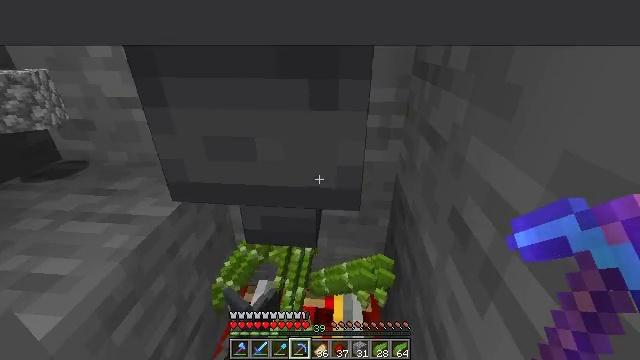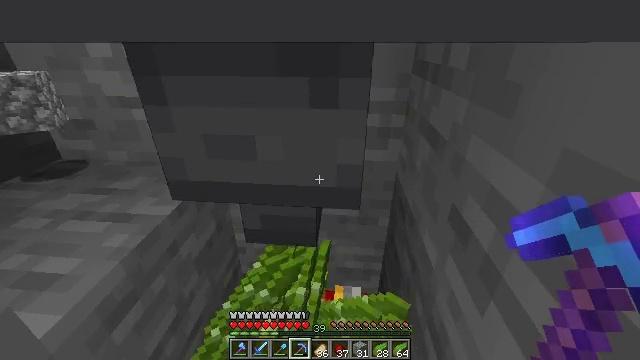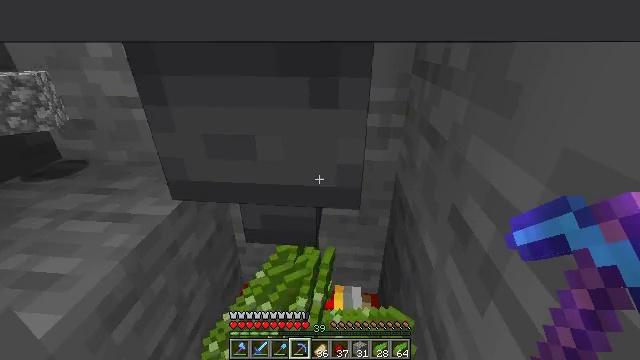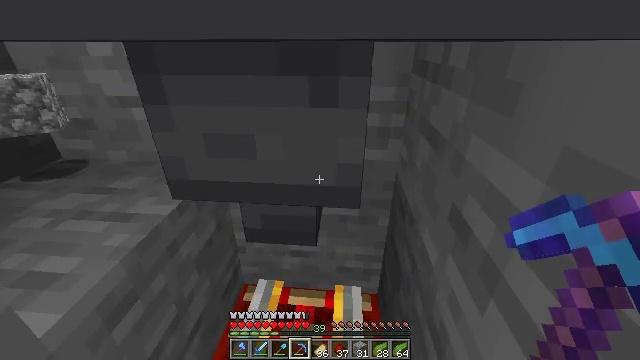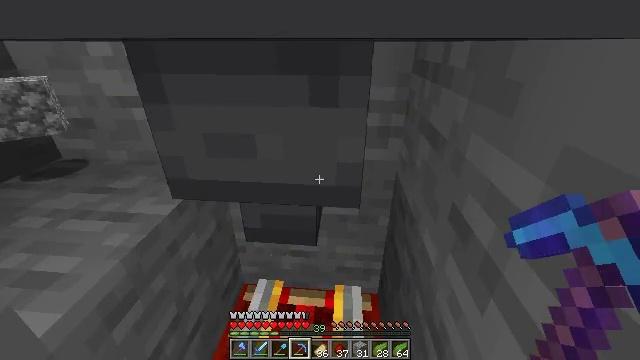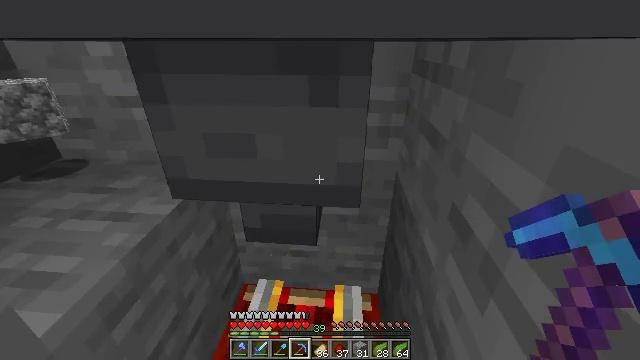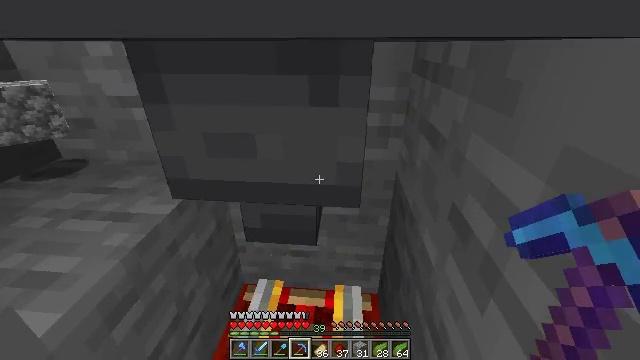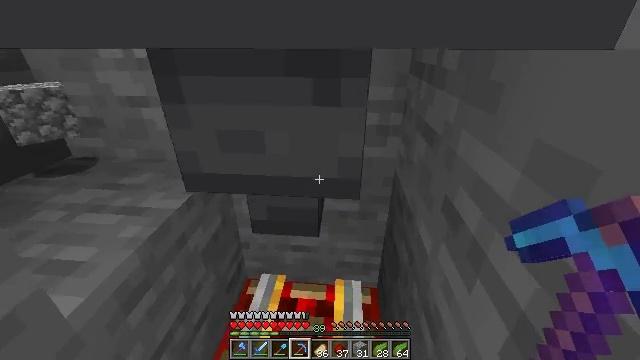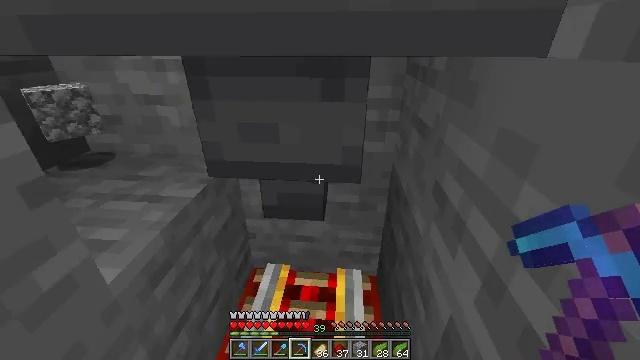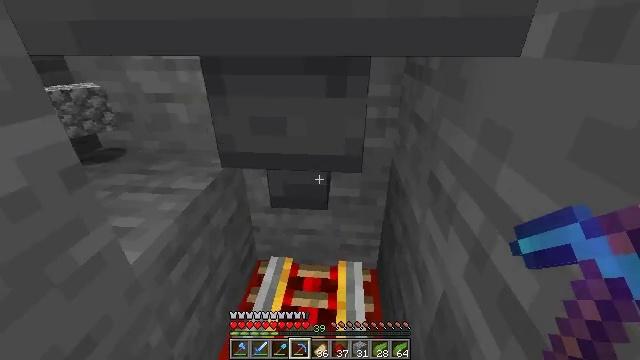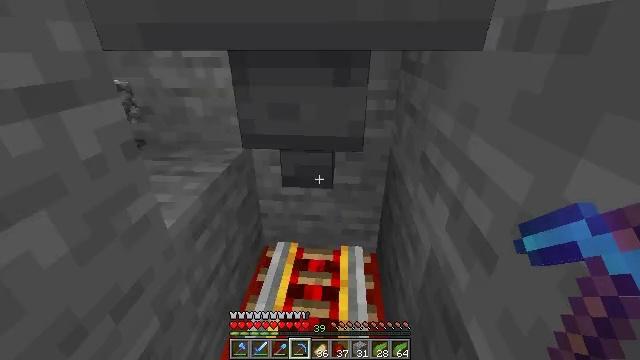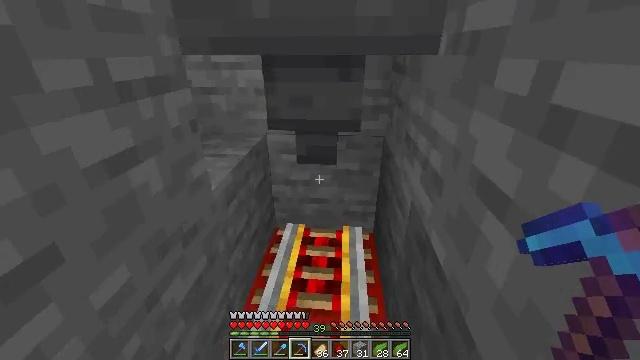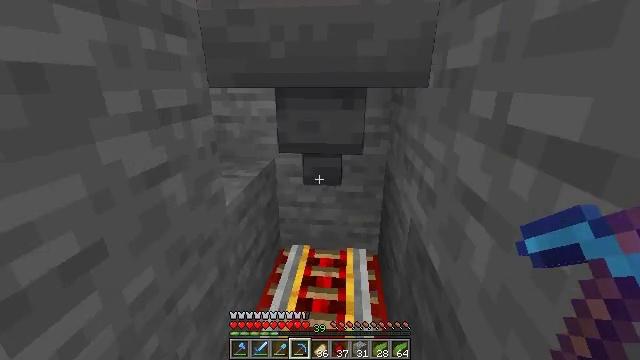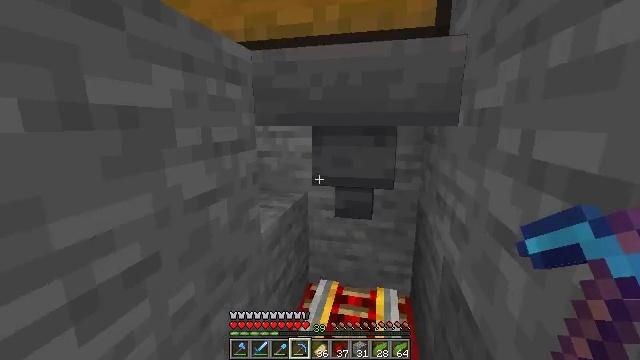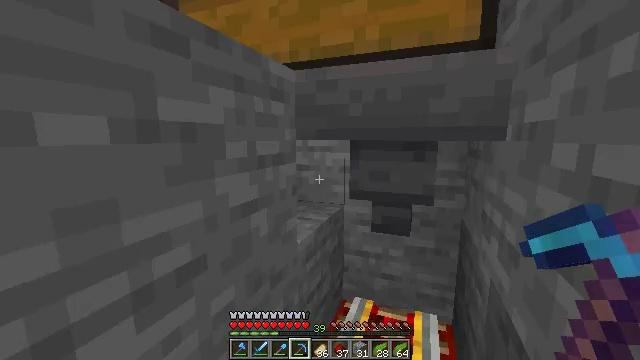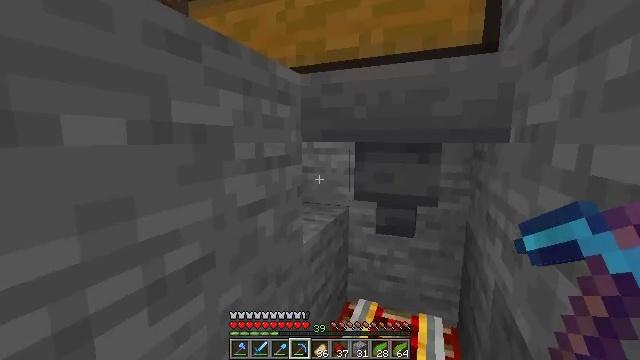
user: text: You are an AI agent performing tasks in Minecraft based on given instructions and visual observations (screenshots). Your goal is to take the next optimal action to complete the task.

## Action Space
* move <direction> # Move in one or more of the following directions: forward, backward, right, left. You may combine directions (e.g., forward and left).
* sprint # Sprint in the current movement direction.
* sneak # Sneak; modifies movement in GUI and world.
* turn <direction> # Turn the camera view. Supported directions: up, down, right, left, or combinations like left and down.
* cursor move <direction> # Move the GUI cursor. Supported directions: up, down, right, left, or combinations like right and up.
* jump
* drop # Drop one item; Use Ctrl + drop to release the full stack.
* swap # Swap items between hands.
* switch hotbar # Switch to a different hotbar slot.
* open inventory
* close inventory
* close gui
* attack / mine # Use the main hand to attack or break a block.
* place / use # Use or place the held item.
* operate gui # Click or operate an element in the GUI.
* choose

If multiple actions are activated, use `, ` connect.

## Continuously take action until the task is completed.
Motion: motion action
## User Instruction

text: Attack the hopper to gather it.
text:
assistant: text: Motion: no_op
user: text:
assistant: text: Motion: no_op
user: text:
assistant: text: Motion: no_op
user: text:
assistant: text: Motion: no_op
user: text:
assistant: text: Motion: no_op
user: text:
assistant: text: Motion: no_op
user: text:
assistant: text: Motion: move back
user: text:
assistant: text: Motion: move back
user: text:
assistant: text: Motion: move back
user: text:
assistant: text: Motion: move back
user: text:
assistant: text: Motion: move back, turn up
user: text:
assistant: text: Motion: turn left and up
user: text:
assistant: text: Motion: turn left and up
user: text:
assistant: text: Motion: turn left and up
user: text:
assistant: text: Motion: turn left
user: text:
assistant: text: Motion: turn right and up
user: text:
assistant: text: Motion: turn right and up
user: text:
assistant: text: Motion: turn right and up
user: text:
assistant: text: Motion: turn right and up
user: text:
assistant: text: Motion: no_op
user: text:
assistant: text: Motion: no_op
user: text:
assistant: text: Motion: no_op
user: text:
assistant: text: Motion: no_op
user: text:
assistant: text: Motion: no_op
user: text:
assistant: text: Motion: attack / mine
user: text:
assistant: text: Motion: attack / mine
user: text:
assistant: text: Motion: attack / mine
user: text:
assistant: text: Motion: attack / mine
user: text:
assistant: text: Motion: attack / mine
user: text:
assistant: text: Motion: attack / mine